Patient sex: M
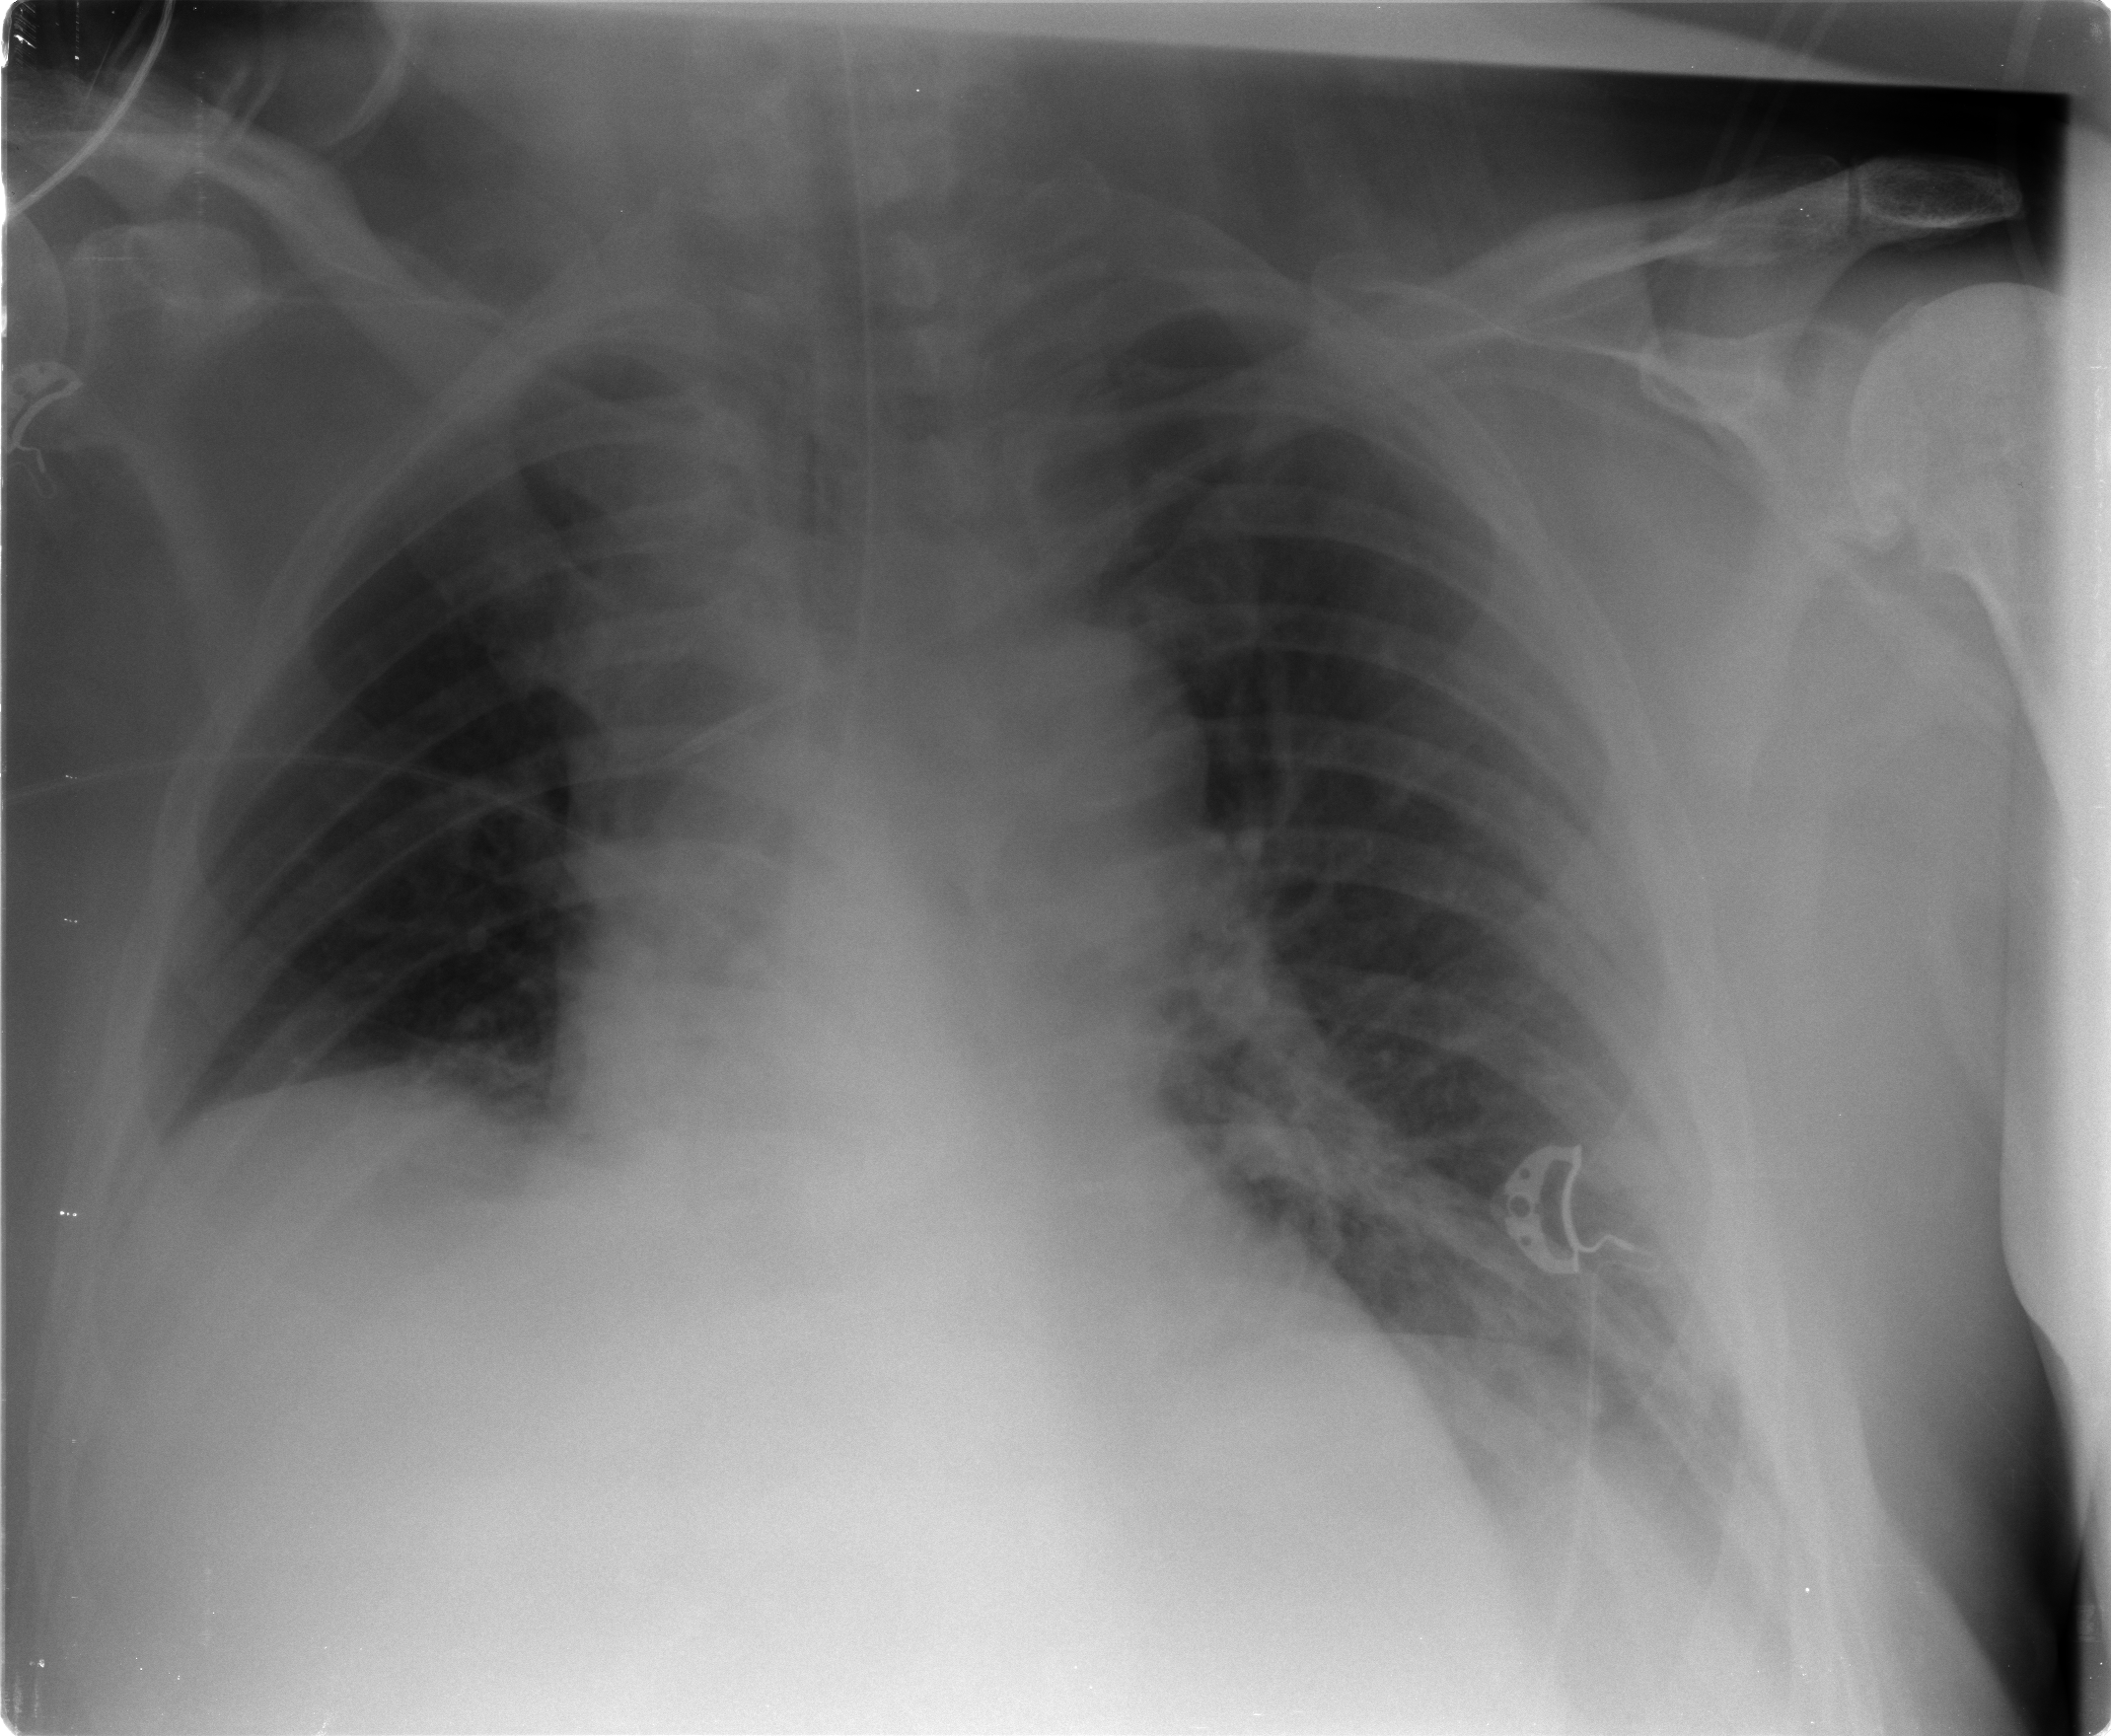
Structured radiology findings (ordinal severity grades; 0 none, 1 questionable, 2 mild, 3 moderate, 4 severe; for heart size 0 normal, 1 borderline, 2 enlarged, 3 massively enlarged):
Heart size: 1
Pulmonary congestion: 1
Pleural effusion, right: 1
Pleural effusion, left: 2
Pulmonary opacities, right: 0
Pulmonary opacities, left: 0
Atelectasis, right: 2
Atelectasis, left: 2